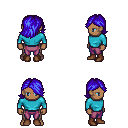
a pixel art fantasy rpg character, male body template, human, dark skin, teal long-sleeve shirt, magenta pants, blue swoop hairstyle, brown shoes, four views (front, back, left, right), 2x2 character sprite sheet, small pixel art, hard edges, no anti-aliasing